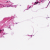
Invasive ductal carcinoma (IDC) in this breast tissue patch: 0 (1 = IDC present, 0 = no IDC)